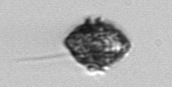
Label: Kryptoperidinium_triquetrum